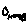
Label: hexagon